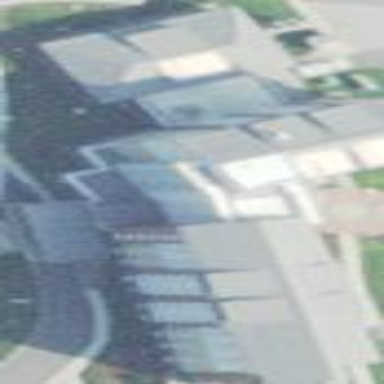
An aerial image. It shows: Hotel building.